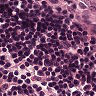
Metastatic tissue present: no